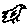
Label: bird